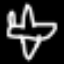
Label: airplane